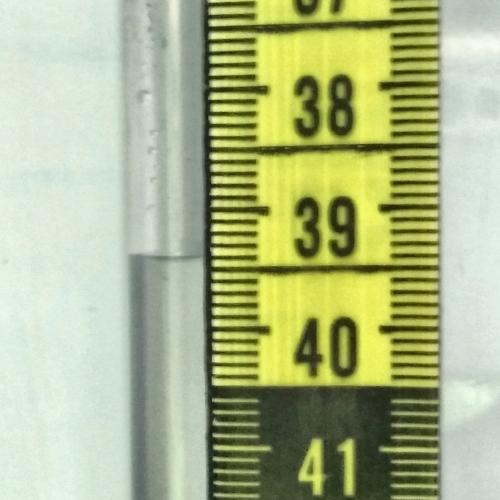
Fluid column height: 39.4 cm